Chest X-ray:
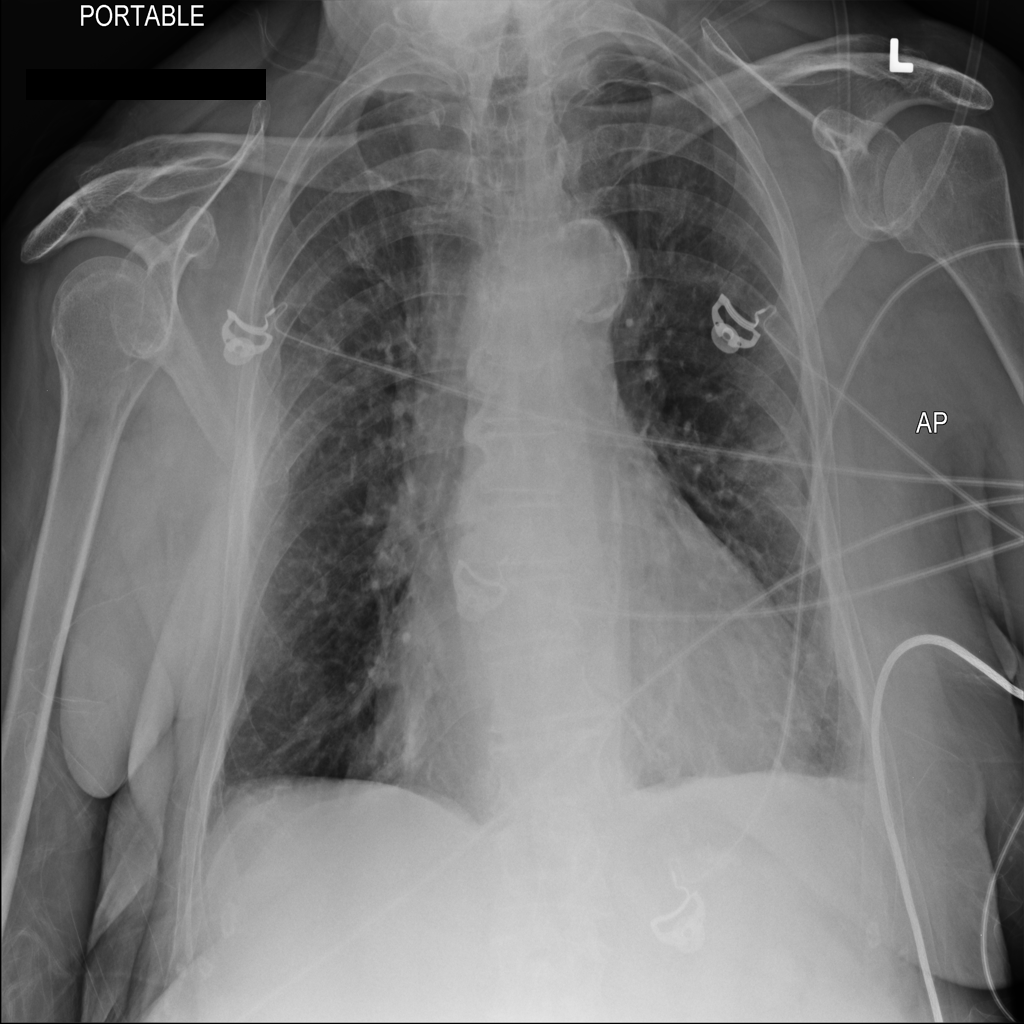
Findings: Cardiomegaly, Effusion, Fracture
No abnormal finding: no